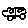
Label: car